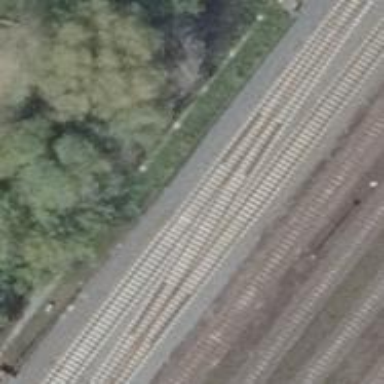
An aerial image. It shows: Railway with electrified contact lines.